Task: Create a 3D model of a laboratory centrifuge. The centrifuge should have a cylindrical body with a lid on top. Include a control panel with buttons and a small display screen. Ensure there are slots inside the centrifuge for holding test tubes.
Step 204:
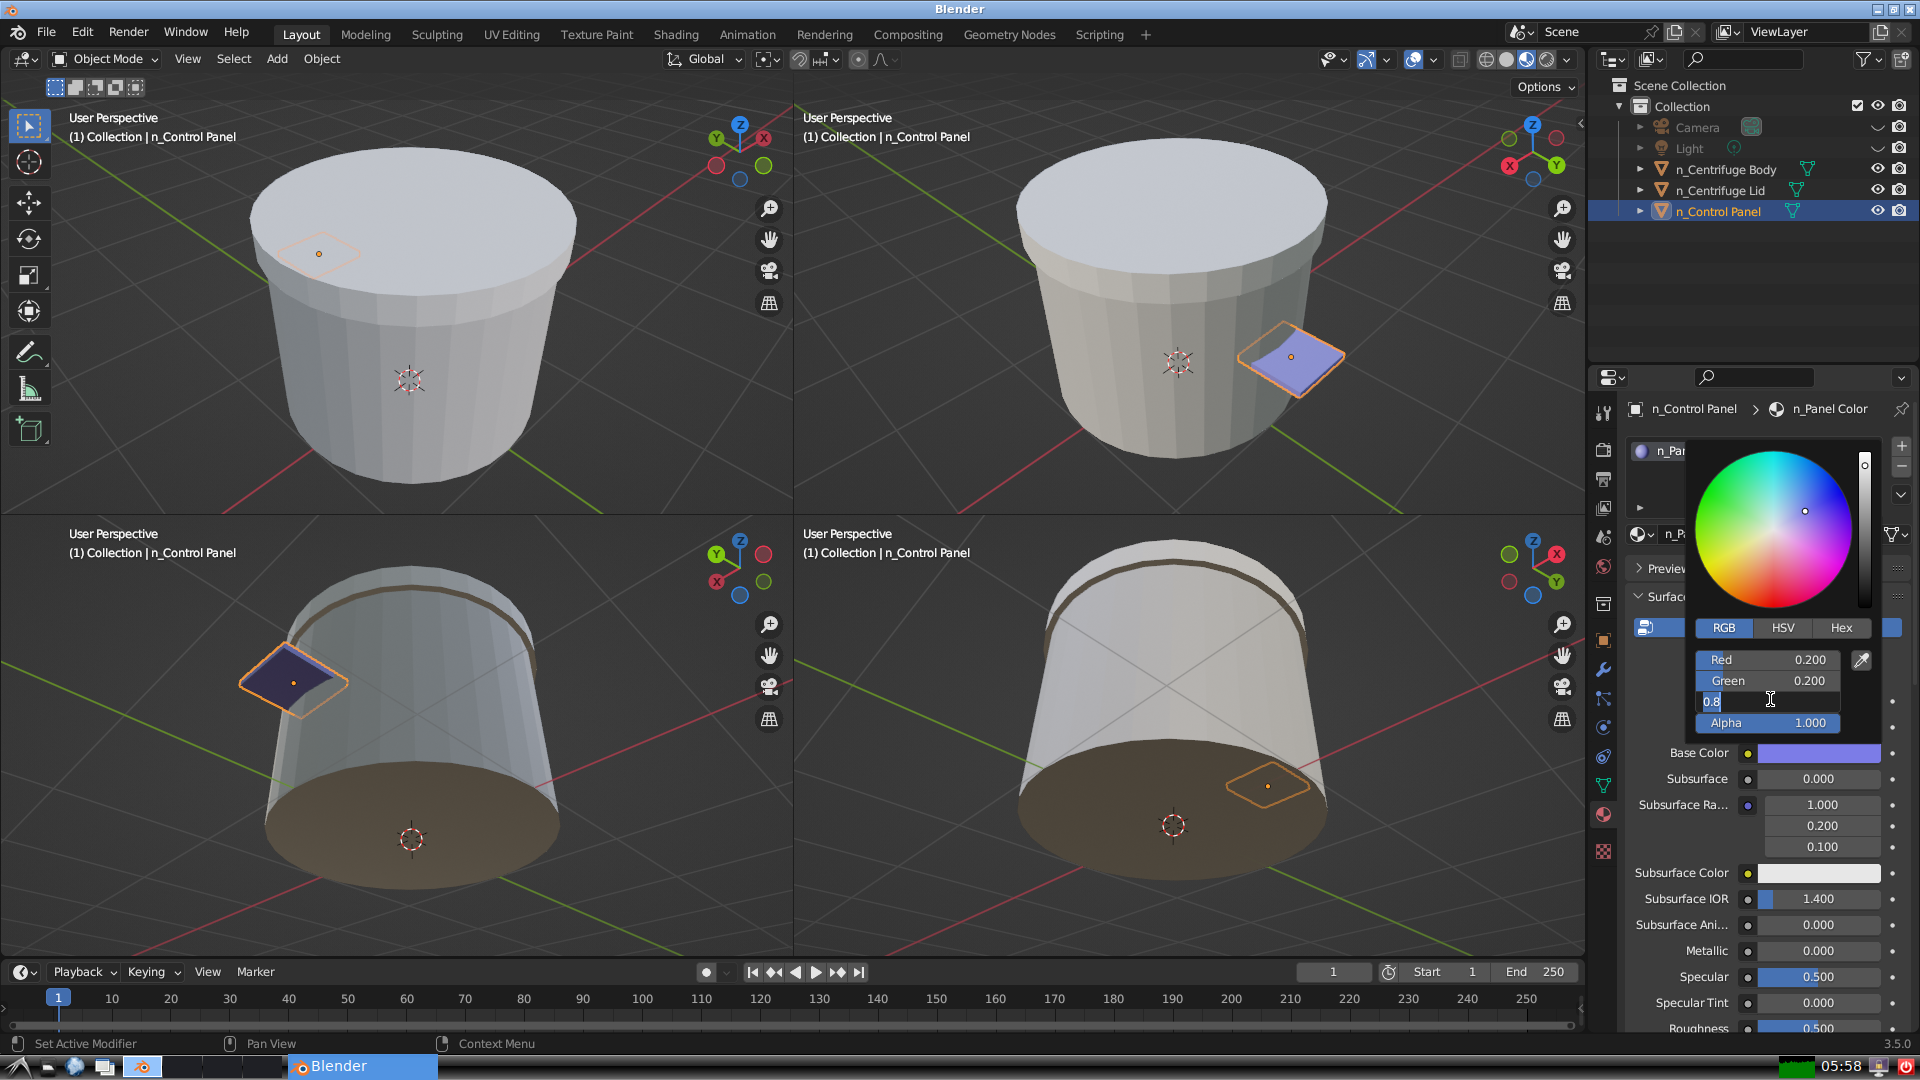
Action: input_text: 0.2